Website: macys
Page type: newsletter-management
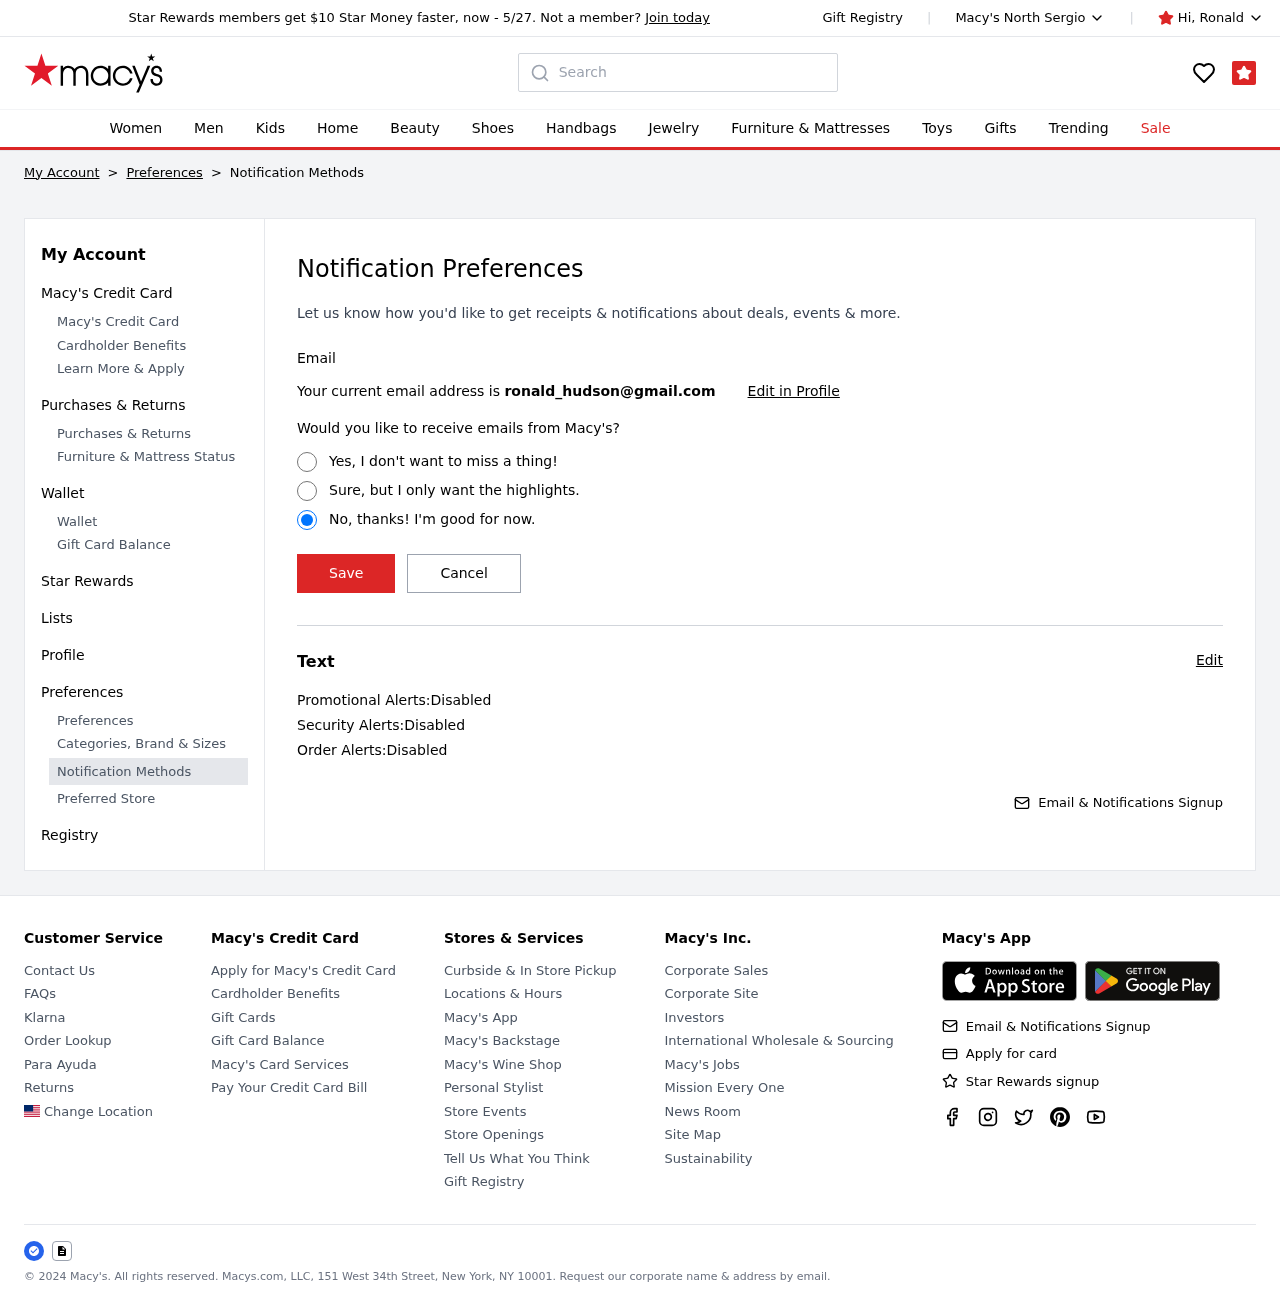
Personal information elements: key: PII_CITY
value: North Sergio
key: PII_EMAIL
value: ronald_hudson@gmail.com
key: PII_FIRSTNAME
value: Ronald
Search elements: key: HEADER_SEARCH
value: Search